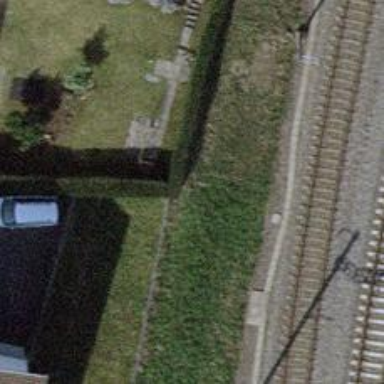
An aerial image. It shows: Hedge barrier.